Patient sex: F
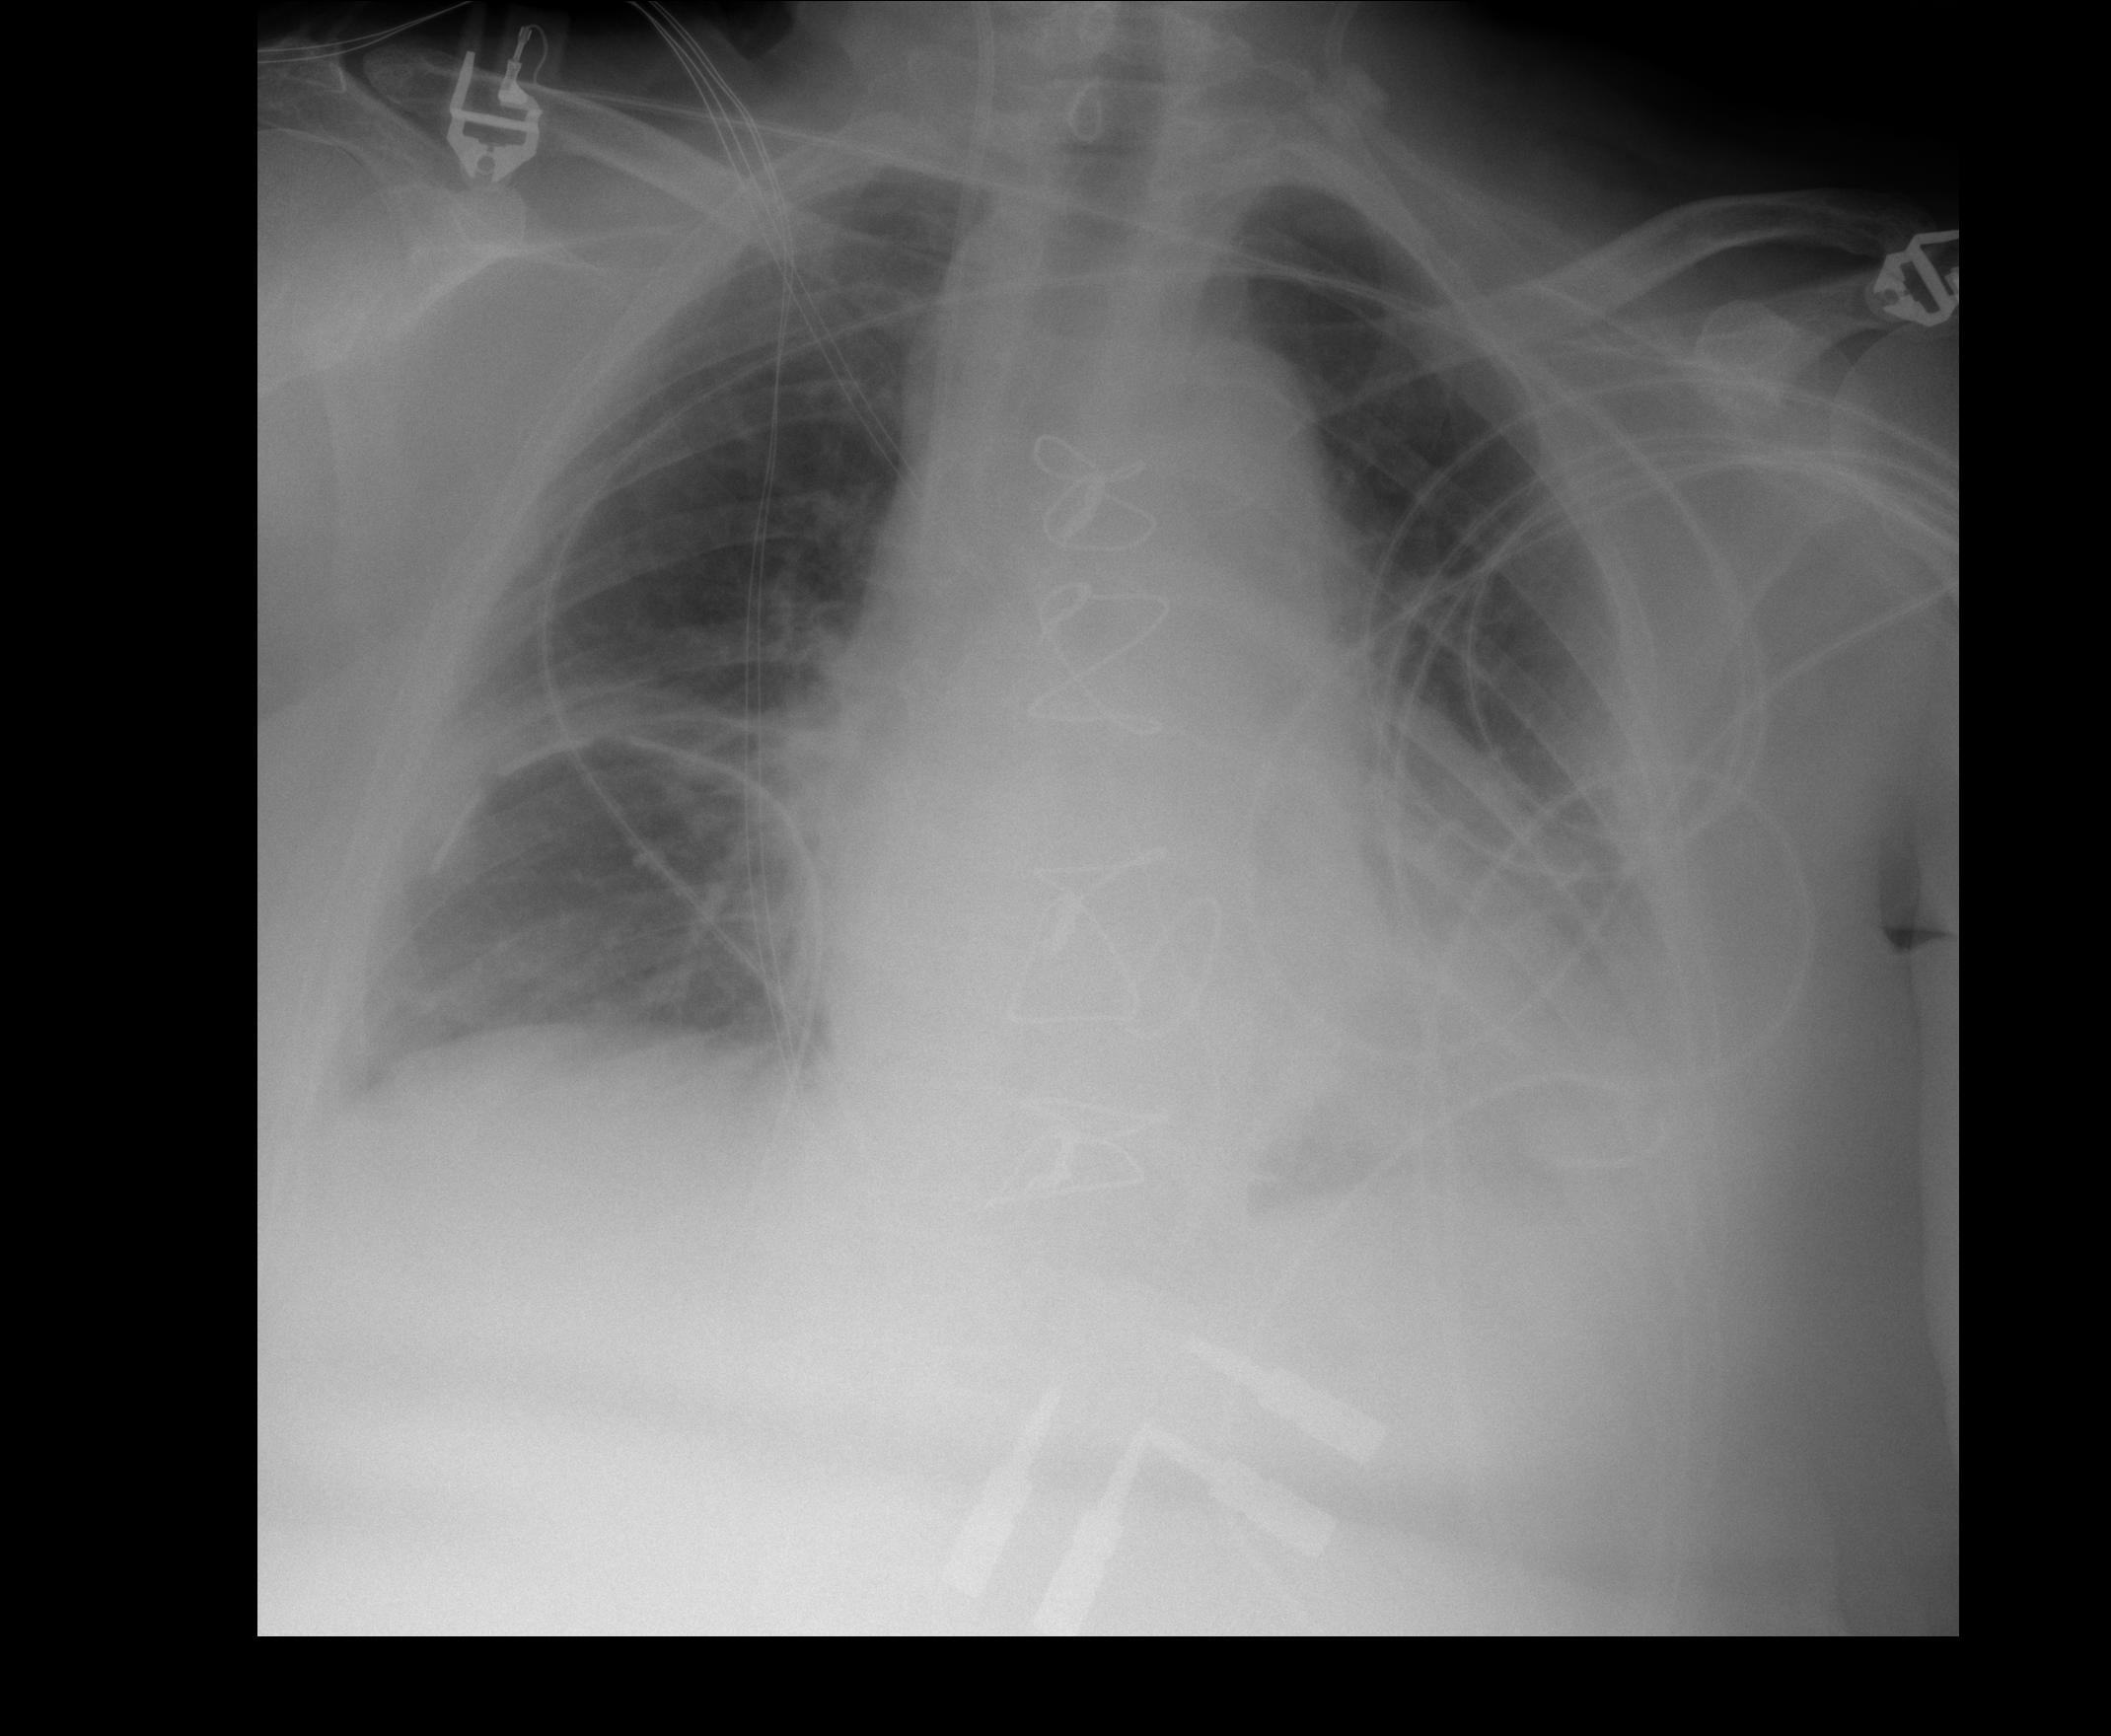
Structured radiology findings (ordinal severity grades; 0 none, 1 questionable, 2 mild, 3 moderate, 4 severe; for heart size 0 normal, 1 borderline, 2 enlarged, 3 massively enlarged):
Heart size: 2
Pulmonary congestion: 2
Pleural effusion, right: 2
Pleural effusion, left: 3
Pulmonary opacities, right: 0
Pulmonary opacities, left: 1
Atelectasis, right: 2
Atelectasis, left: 3